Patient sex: M
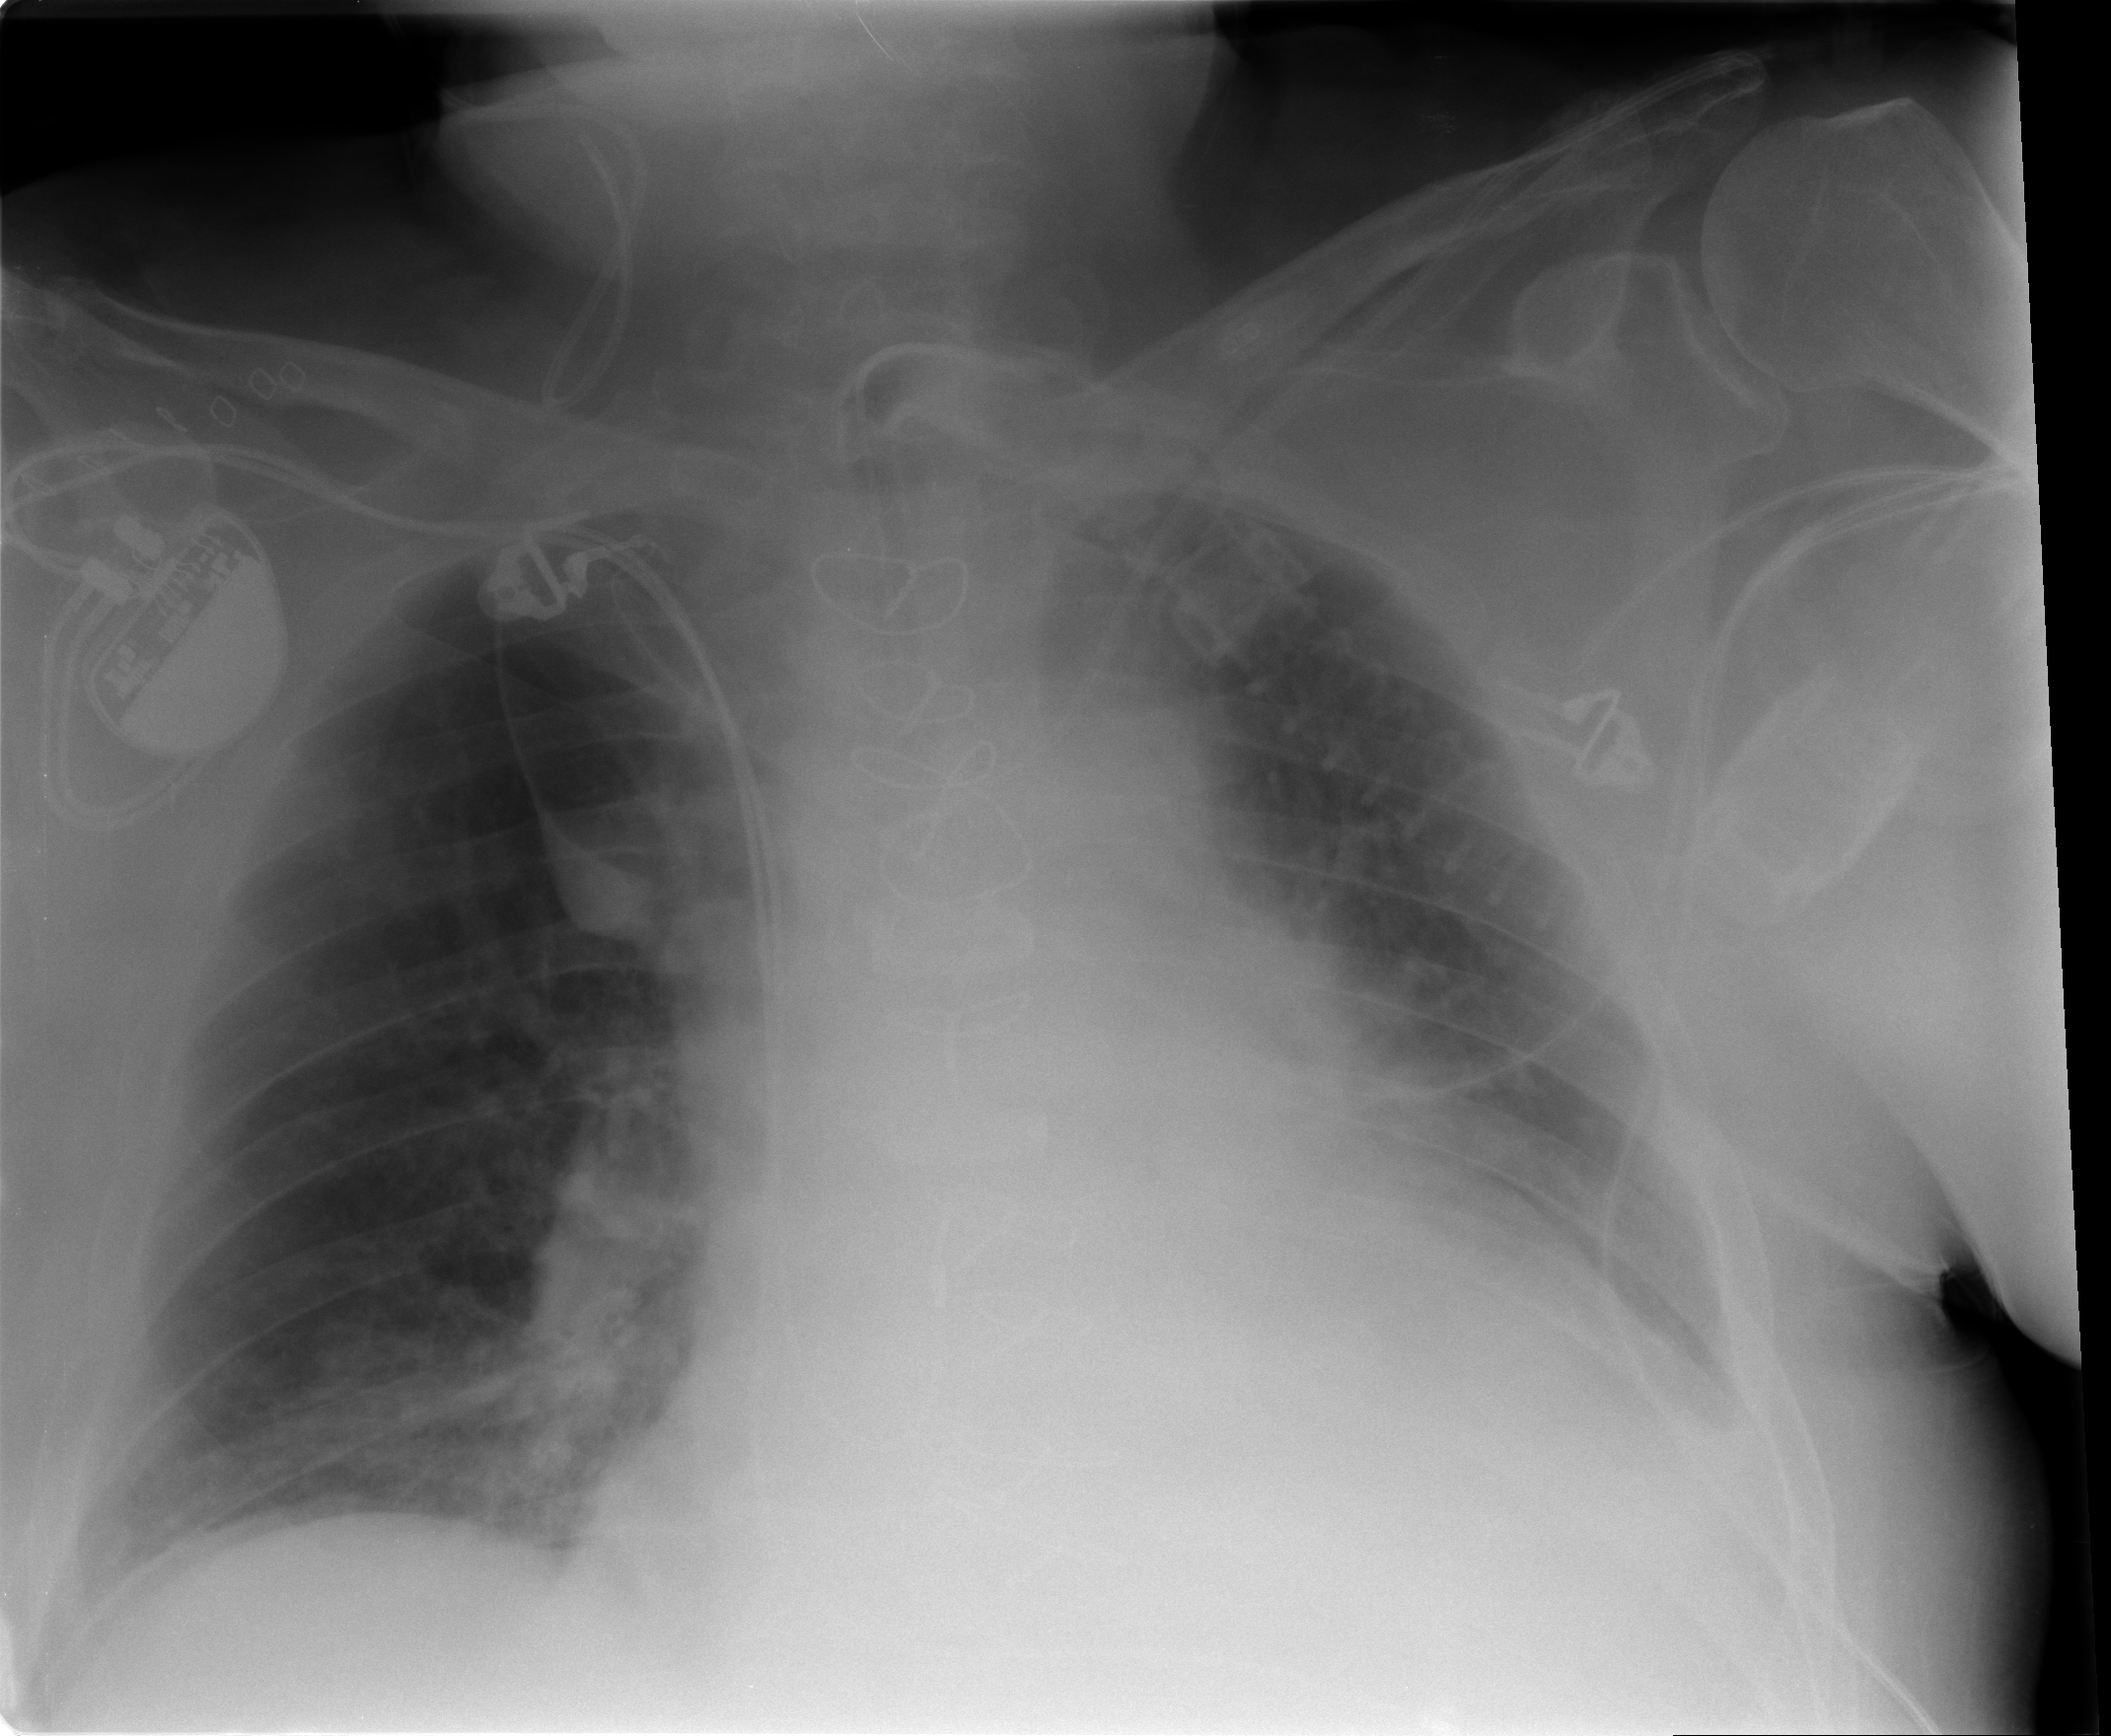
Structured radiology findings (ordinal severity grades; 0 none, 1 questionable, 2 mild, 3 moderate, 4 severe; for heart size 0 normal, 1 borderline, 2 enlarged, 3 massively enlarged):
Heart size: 2
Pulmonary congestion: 0
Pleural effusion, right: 1
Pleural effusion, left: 2
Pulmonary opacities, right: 0
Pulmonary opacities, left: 0
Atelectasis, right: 2
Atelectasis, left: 2